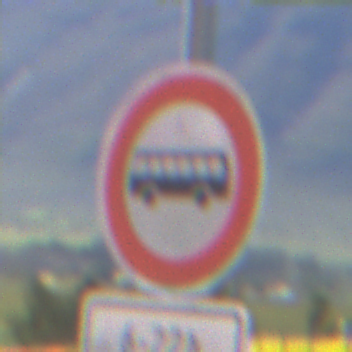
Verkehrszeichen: VerbotKraftomnibusse
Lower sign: ZeitangabenMitBeschraenkungAufWochentage4
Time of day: MorningAfternoon
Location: Outdoor (RoadRail)
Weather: Clear
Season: NotSpecified
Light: Natural